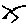
Label: zigzag